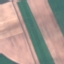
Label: AnnualCrop